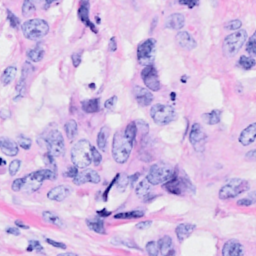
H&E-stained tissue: Breast